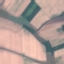
Land use / land cover class: AnnualCrop